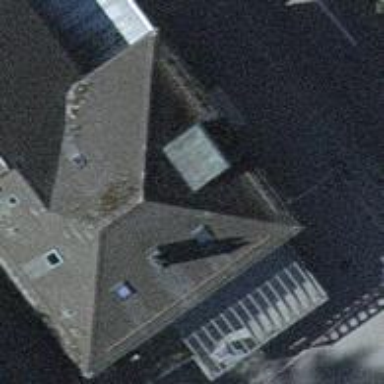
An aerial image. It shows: Restaurant.